Question: I am trying to set the limits of a 'geom_col()' plot to include only specific dates. However, when I attempt to set the limit with 'scale_x_date()' the bars for the end points disappear. If the end points are moved, the new end points disappear.
'''
library(ggplot2)
TestData <- data.frame(
"Date" = as.Date(c('2020-10-16','2020-10-17','2020-10-18', '2020-10-19', '2020-10-20')),
"Number" = c(5,3,2,4,1)
)
ggplot(TestData, aes(x = Date, y = Number, fill = 'red', col = 'white')) +
geom_col() +
scale_x_date(limits = as.Date(c('2020-10-17','2020-10-19'))) +
geom_text(aes(label=Number), vjust = -0.5) +
ylim(0,15)
'''
The above MWE generates the plot below.

The same issue occurs regardless of whether I use 'xlim()' or 'scale_x_date()'.
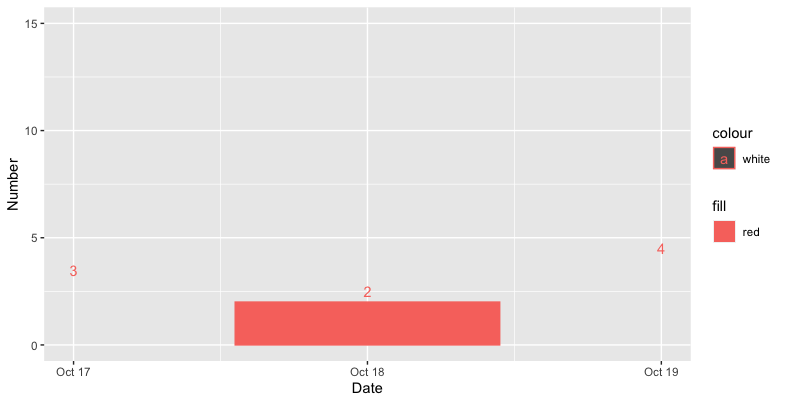
Answer: I agree the best way to deal with this is to filter your data. You can do this with 'dplyr'
'''
library(dplyr)
TestData %>%
filter(Date>='2020-10-17' & Date<='2020-10-19') %>%
ggplot(aes(x = Date, y = Number, fill = 'red', col = 'white')) +
geom_col() +
geom_text(aes(label=Number), vjust = -0.5) +
ylim(0,15)
'''
You could also technically do it with a scale but it's kind of a hack. You just need to adjust the end points a bit to filter out the other geoms to make sure they get dropped.
'''
ggplot(TestData, aes(x = Date, y = Number, fill = 'red', col = 'white')) +
geom_col() +
scale_x_date(limits=as.Date(c('2020-10-17','2020-10-19')) + c(-.5, .5)) +
geom_text(aes(label=Number), vjust = -0.5) +
ylim(0,15)
'''
This still generates a warning message about the dropped values.